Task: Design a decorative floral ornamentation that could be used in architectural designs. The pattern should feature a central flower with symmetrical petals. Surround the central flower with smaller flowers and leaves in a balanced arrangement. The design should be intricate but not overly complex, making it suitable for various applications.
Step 1571:
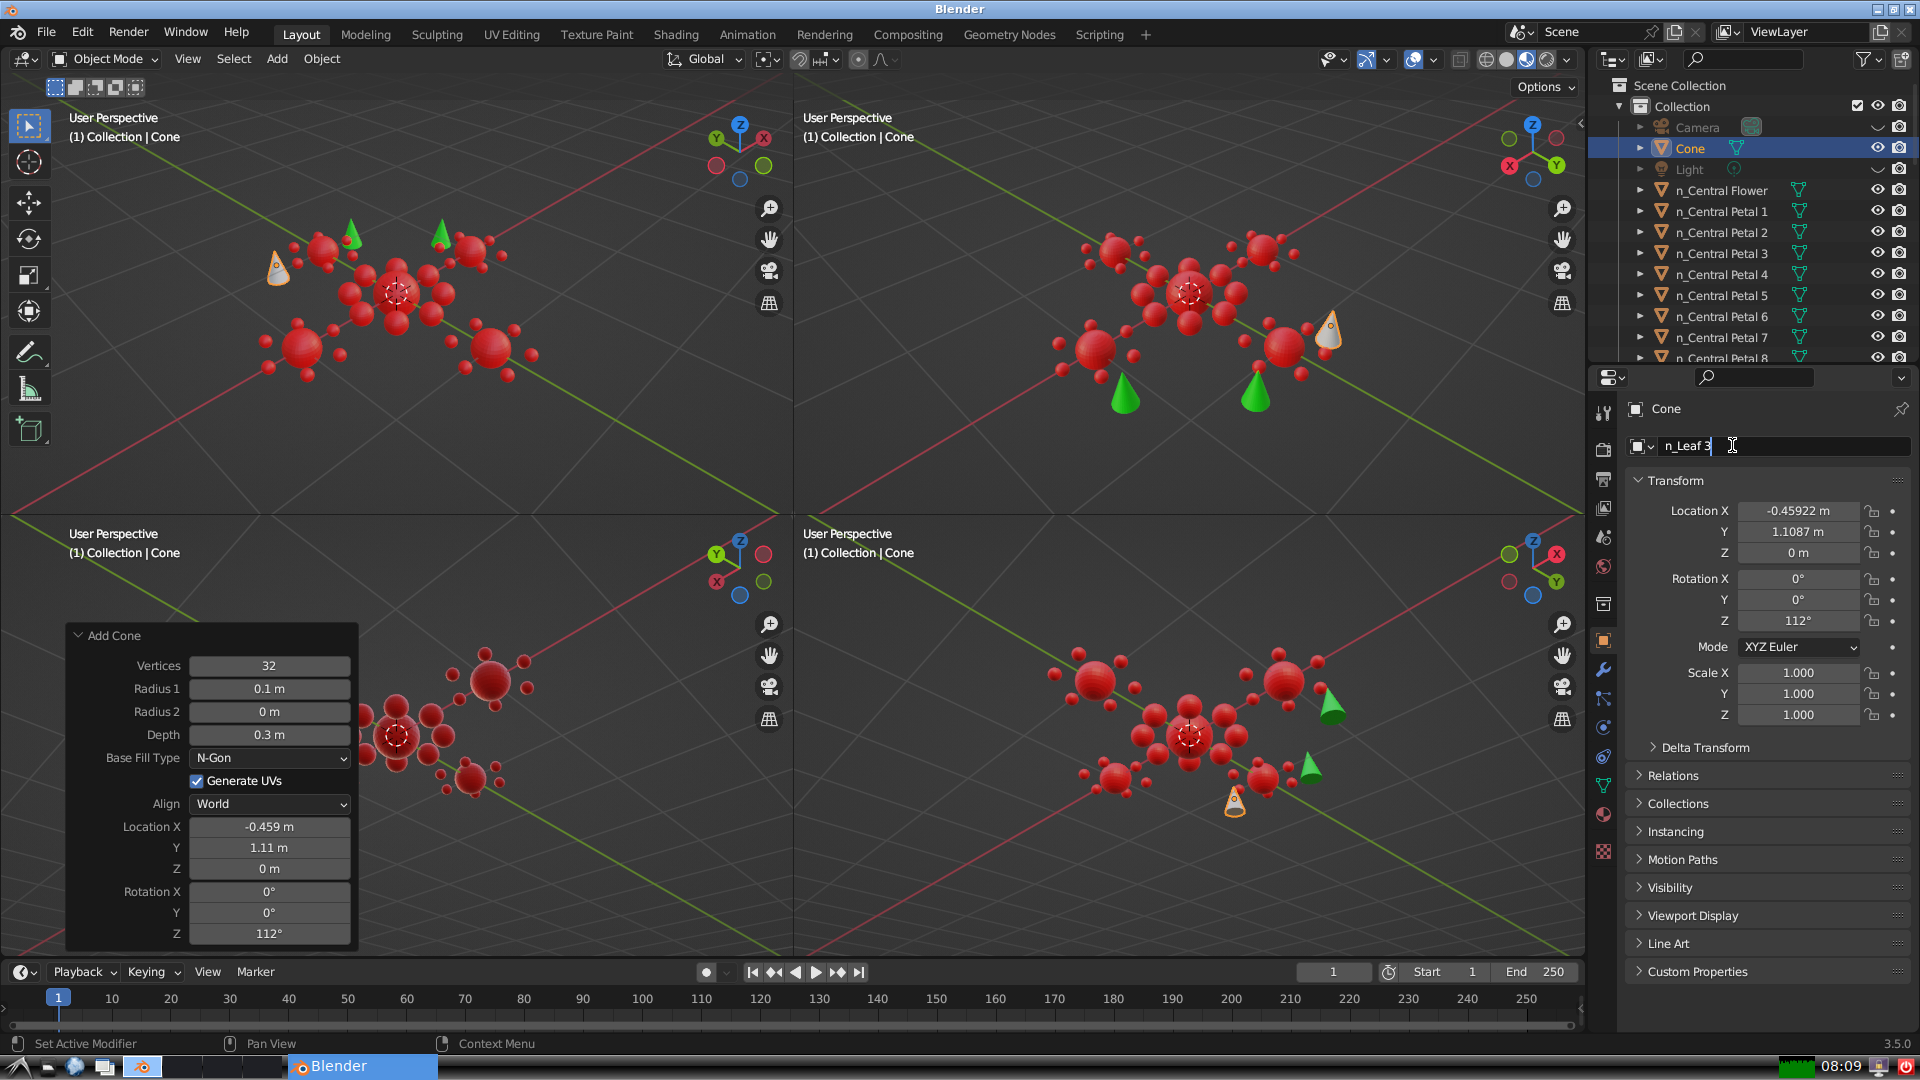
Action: {"key_press": ['Return']}